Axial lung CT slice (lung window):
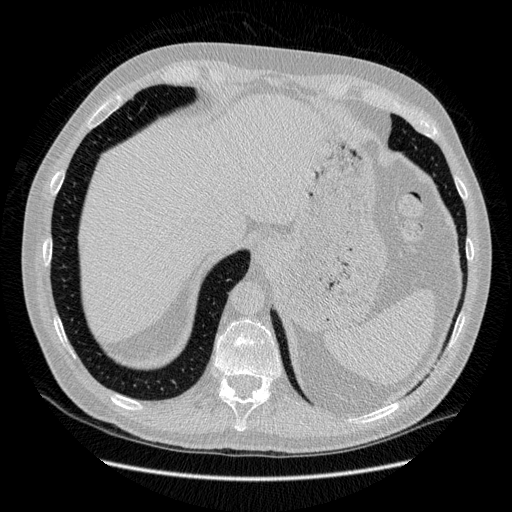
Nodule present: no